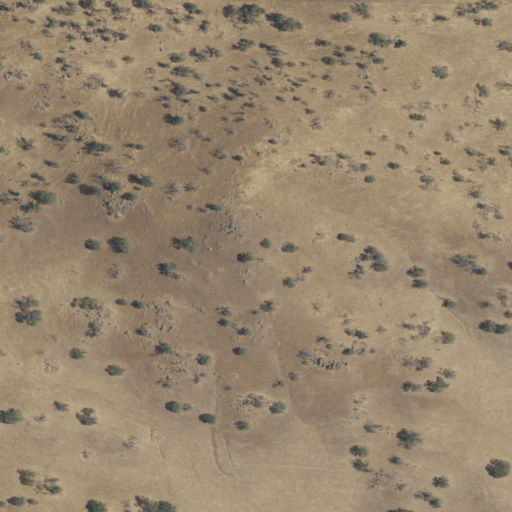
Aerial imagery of mountain in California named Stephenson Hill containing grassland and shrub